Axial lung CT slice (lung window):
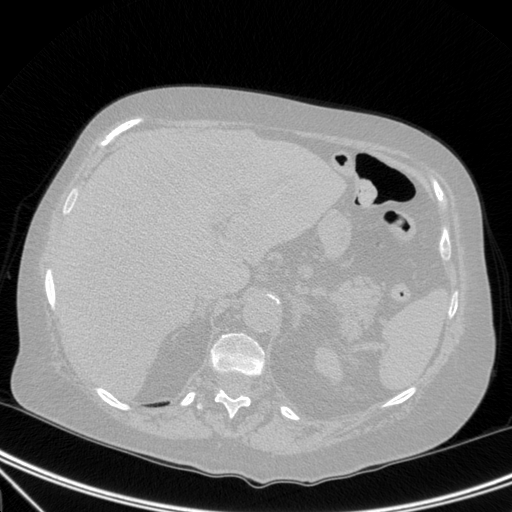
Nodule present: no